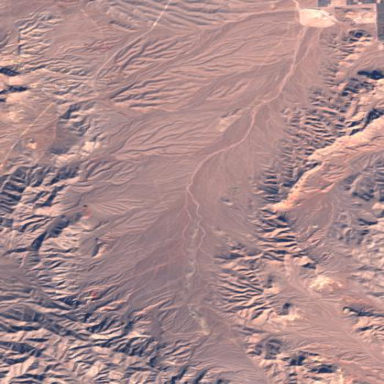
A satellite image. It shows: Scenic view captured in the desert.